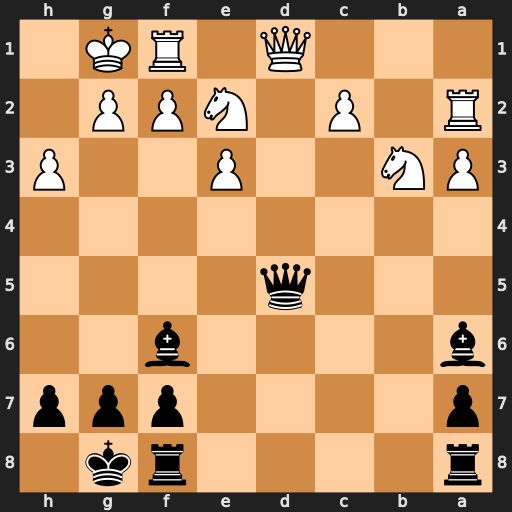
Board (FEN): r4rk1/p4ppp/b4b2/3q4/8/PN2P2P/R1P1NPP1/3Q1RK1
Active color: b
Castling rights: -
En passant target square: -
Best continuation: Qxd1 Rxd1 Bxe2